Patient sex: M
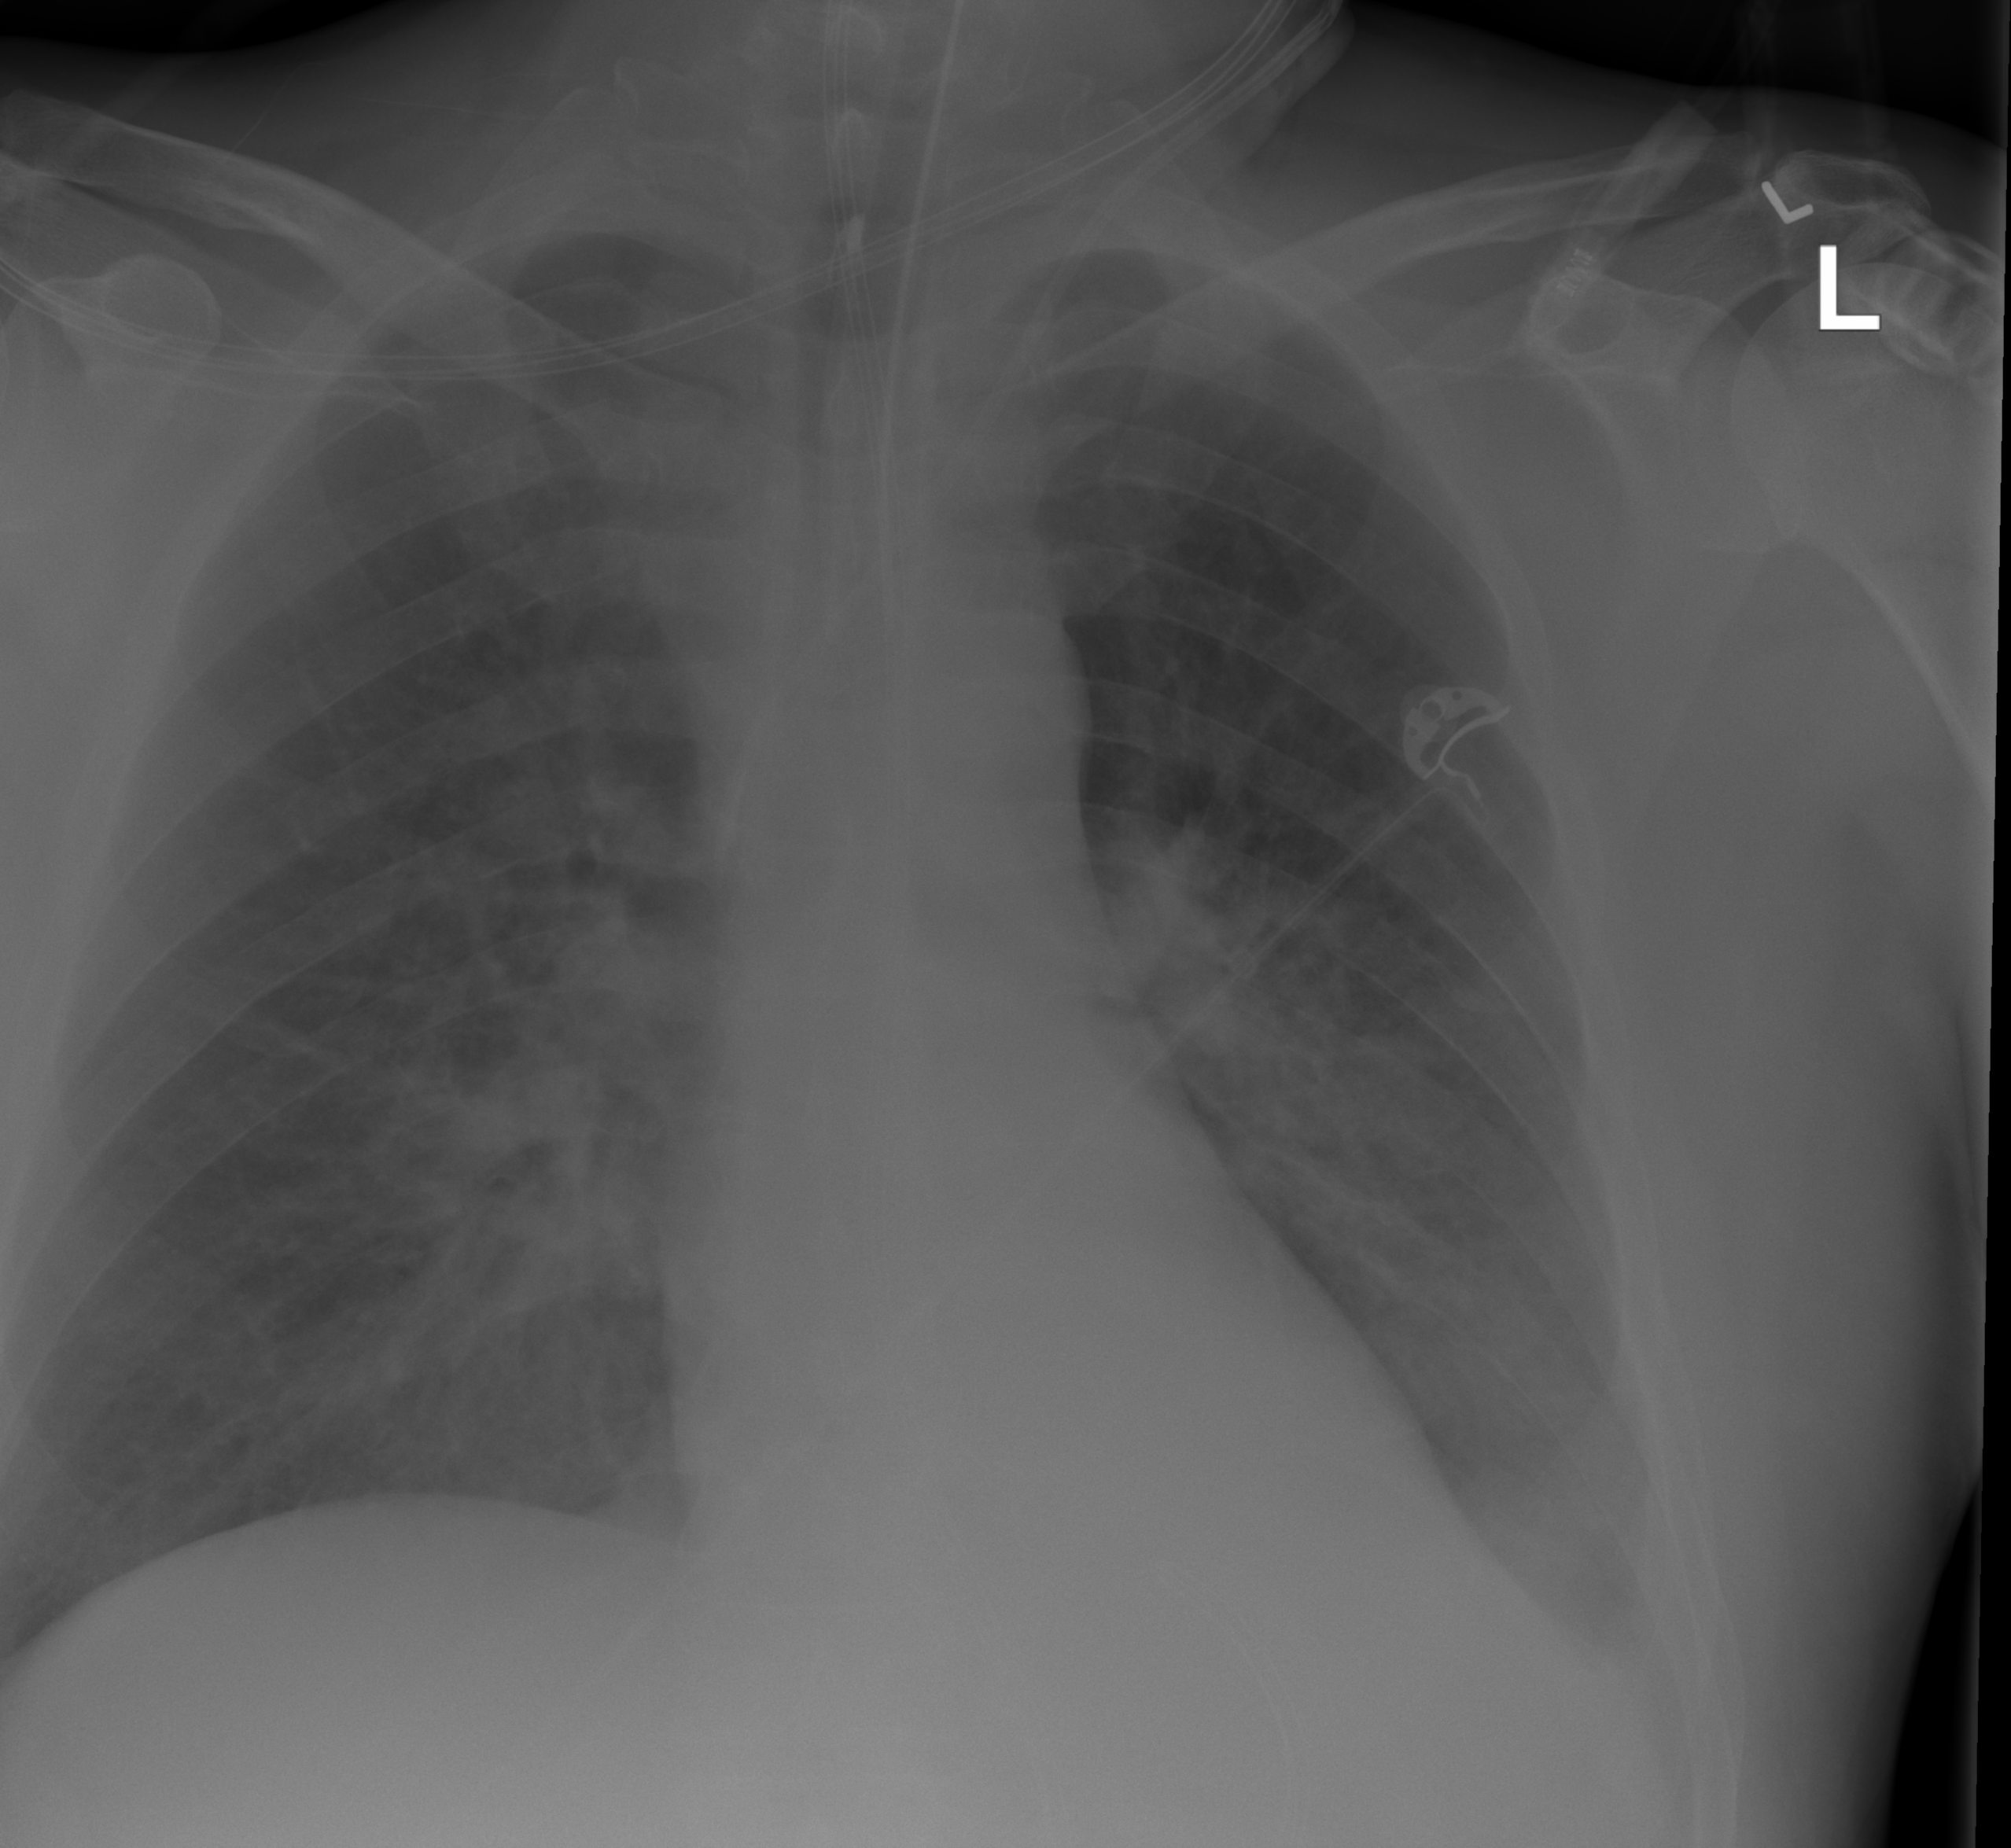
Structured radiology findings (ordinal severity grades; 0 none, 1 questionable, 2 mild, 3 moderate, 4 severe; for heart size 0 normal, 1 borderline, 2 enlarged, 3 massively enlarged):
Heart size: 0
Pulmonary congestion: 2
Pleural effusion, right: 0
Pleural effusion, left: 2
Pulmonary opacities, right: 2
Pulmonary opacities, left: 2
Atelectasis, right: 2
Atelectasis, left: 2